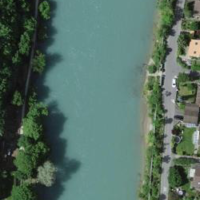
EUNIS habitat code: 56
Species observed at this site:
Ancylus fluviatilis